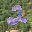
Label: 2